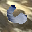
Label: 6